Field crop: maize
Growth stage: 2
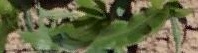
Species: maize